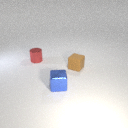
small red metal cylinder behind small blue metal cube